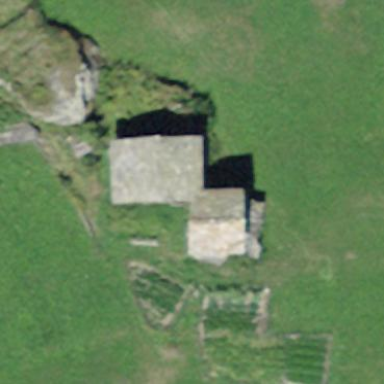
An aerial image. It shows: Barn.